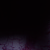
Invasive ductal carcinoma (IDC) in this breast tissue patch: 0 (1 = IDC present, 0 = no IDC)